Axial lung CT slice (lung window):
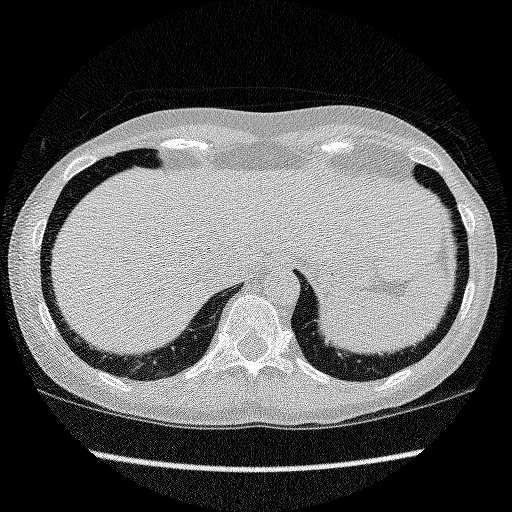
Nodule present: no